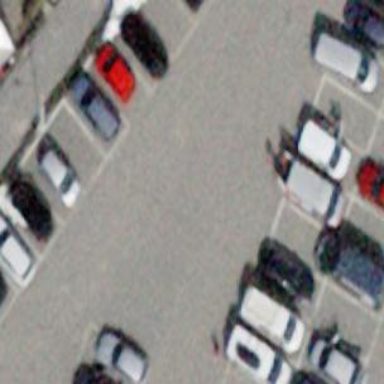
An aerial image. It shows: Asphalt parking aisle designated as service road.